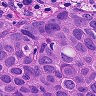
Metastatic tissue present: yes